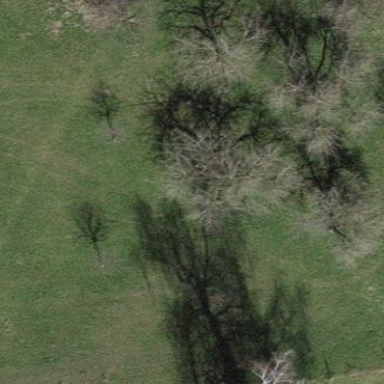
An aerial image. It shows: Orchard.